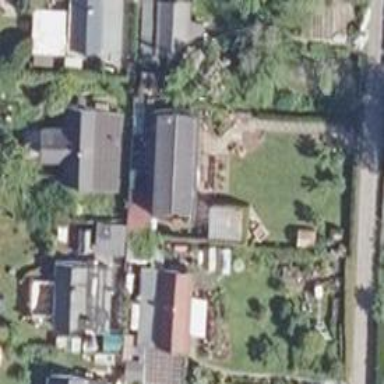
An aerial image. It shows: Plot in the allotments.